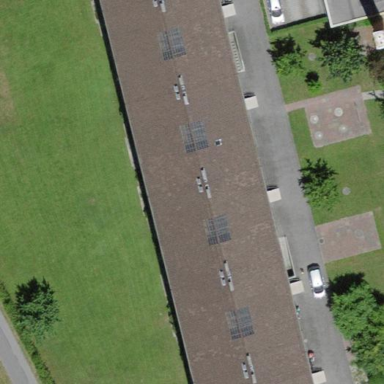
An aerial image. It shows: Gabled roof adorns the apartments building.